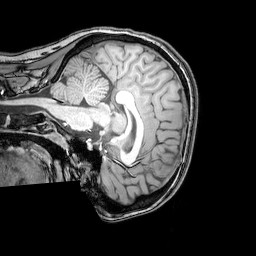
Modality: T1w
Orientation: sagittal
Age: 20
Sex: female
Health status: healthy
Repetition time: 0.081 s
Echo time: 0.037 s